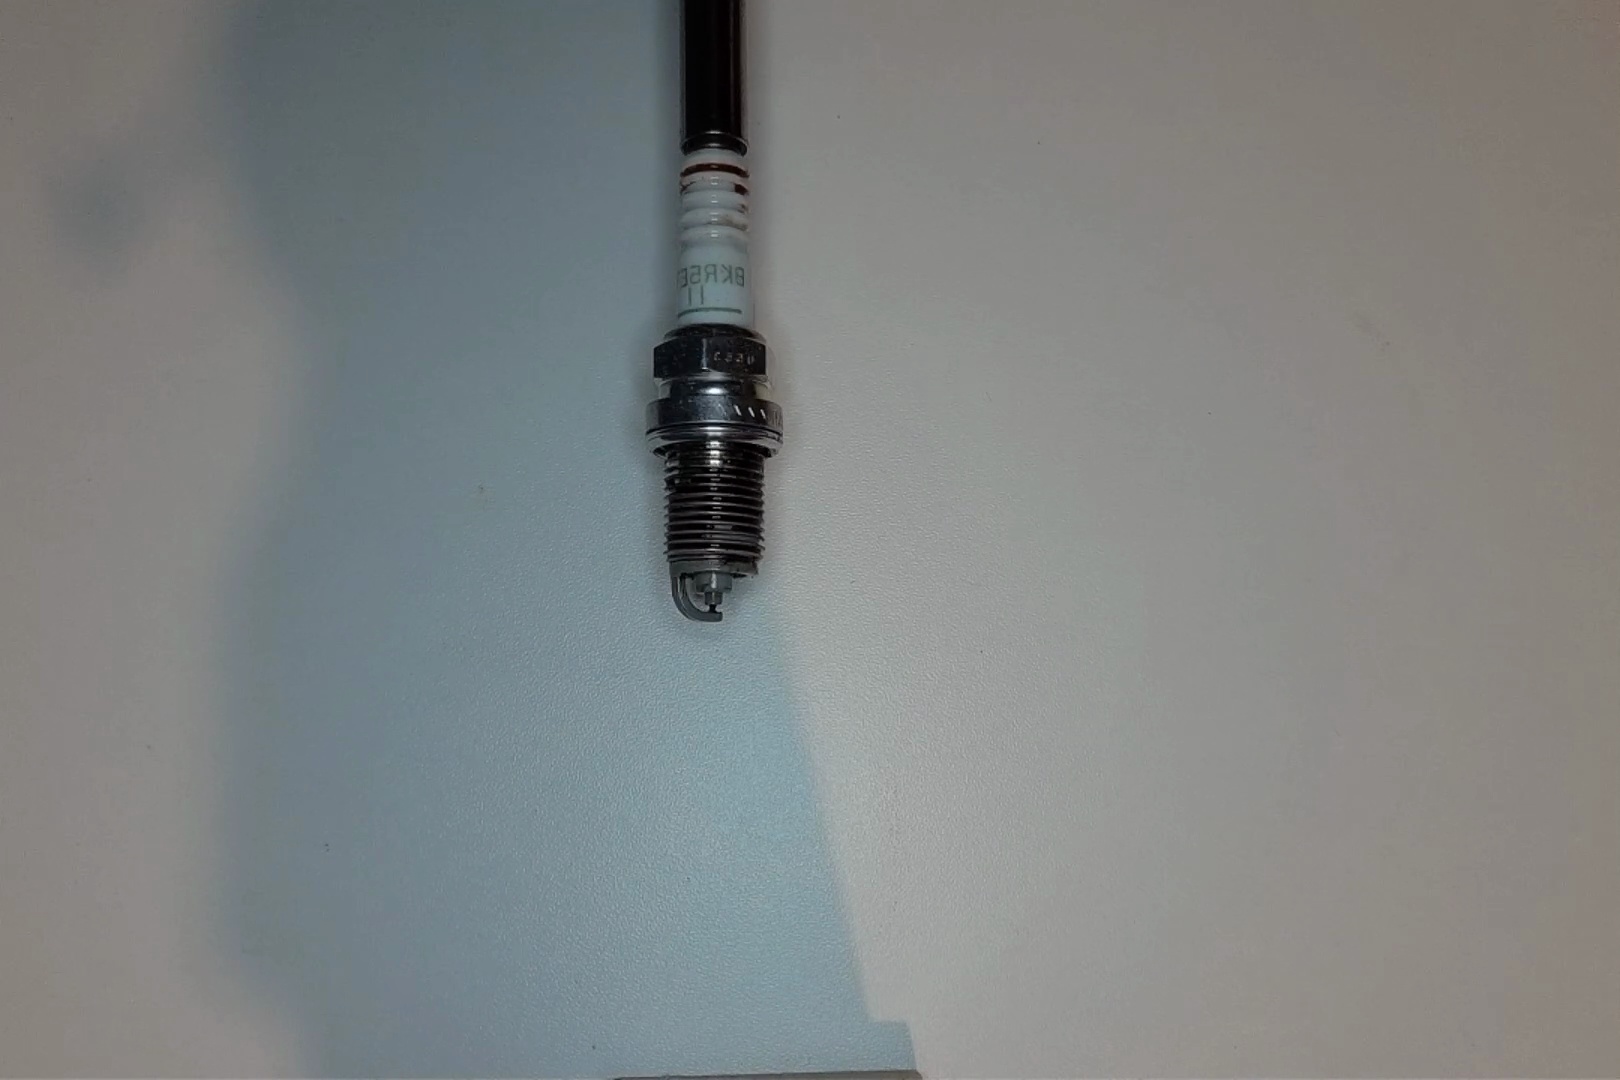
Label: anomaly